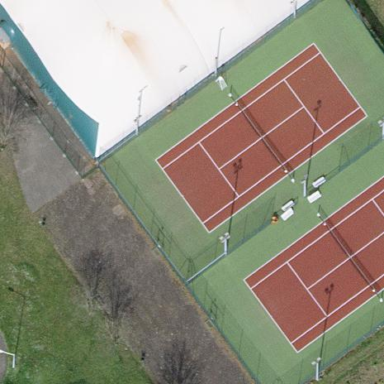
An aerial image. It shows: Tennis court on pitch.